Question: I am building an app that displays text from a book on the screen. The text of the page is a'UIImage', and is contained inside of a'UIImageView' on the screen. What I would like to do is highlight each line of the page, using a'UIIView' that is placed over top each line. Here is something similar to what I am trying to achieve, except in this 'UIImage', I have multiple lines highlighted, whereas in my case, I plan to ONLY highlight one line at a time:

Each line will be covered by a'UIView' that will be of the same dimensions as the line, but I want this'UIView' to be transparent, and be a colour like Yellow, Red, or Blue, but NOT clear. What opacity, and alpha values do I use to achieve the effect similar to the 'UIImage'?
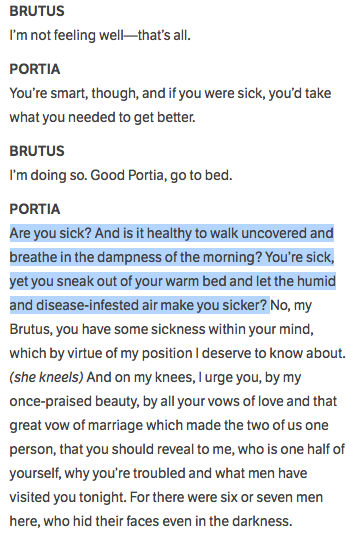
Answer: Set backgroundColor of the UIView to the desired color.
Set alpha of the UIView to 0.5
However, the effect would be somehow different from the picture you posted as the UIView is on top and the text color will be affected.